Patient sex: F
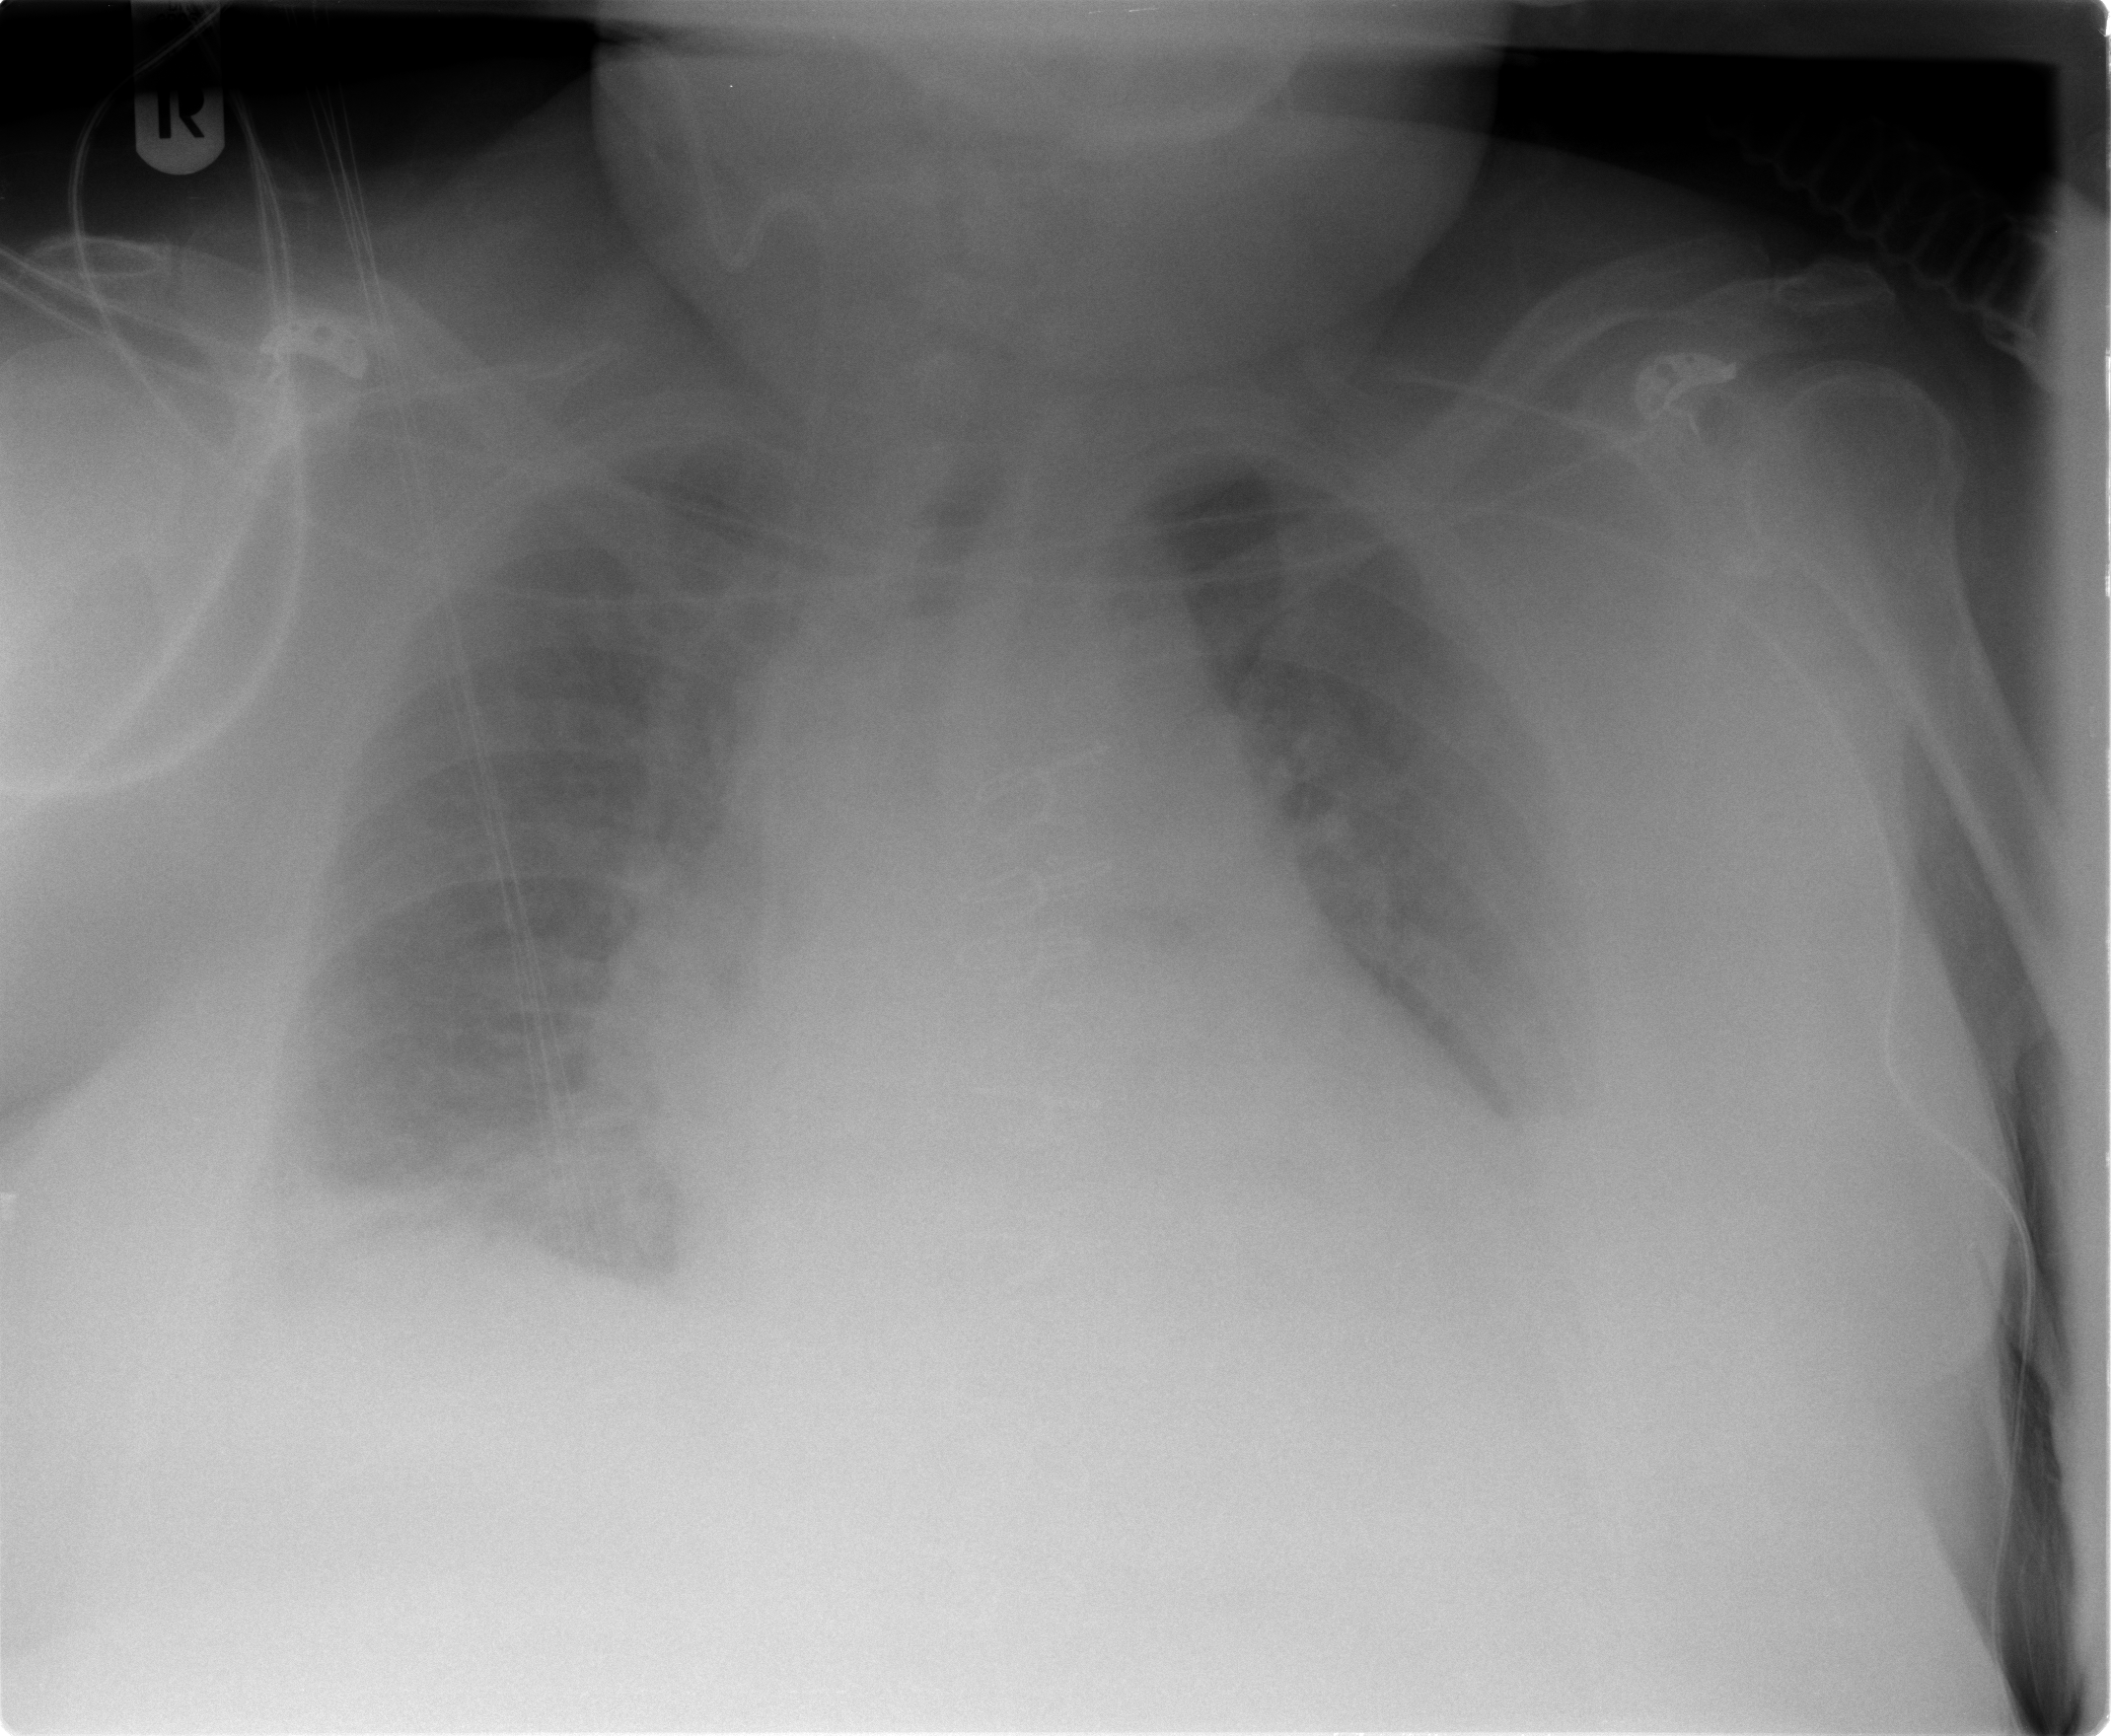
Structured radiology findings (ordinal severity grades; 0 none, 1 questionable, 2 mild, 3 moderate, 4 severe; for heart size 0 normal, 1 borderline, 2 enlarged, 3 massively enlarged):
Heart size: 2
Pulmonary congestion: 2
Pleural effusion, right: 2
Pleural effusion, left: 2
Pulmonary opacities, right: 2
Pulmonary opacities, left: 2
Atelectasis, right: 2
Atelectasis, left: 2